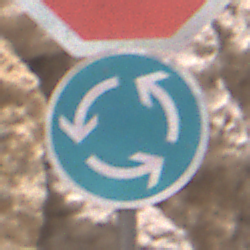
Verkehrszeichen: Kreisverkehr
Zusatzzeichen oben: Stop
Umgebung: Outdoor, Urban
Tageszeit: Midday
Wetter: PartlyCloudy
Licht: Natural
Jahreszeit: NotSpecified
Kontrast: MediumContrast